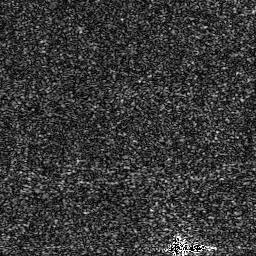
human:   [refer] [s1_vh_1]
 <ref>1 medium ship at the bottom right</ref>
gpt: <box>[[65, 93, 80, 99, 0]]</box>